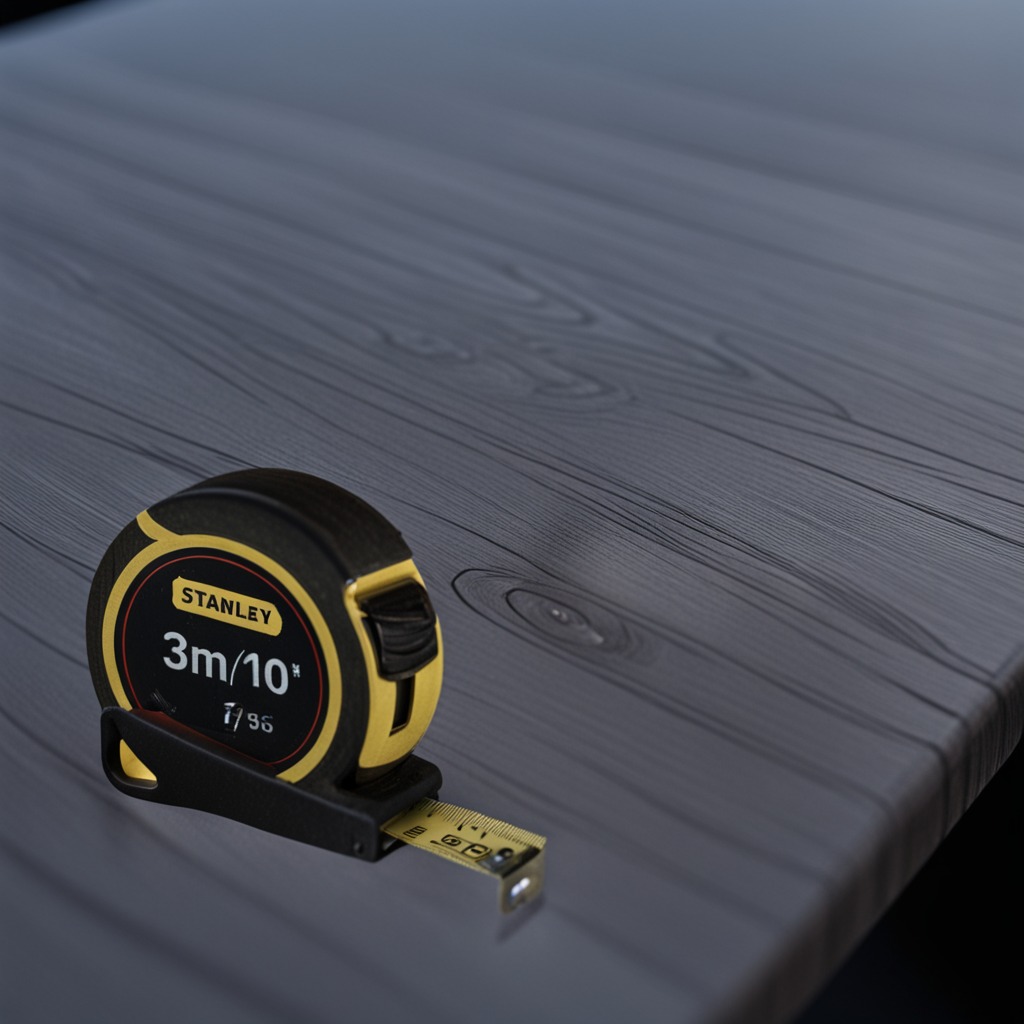
A measuring tape is lying on a table with faint burn marks in a small garage at twilight.